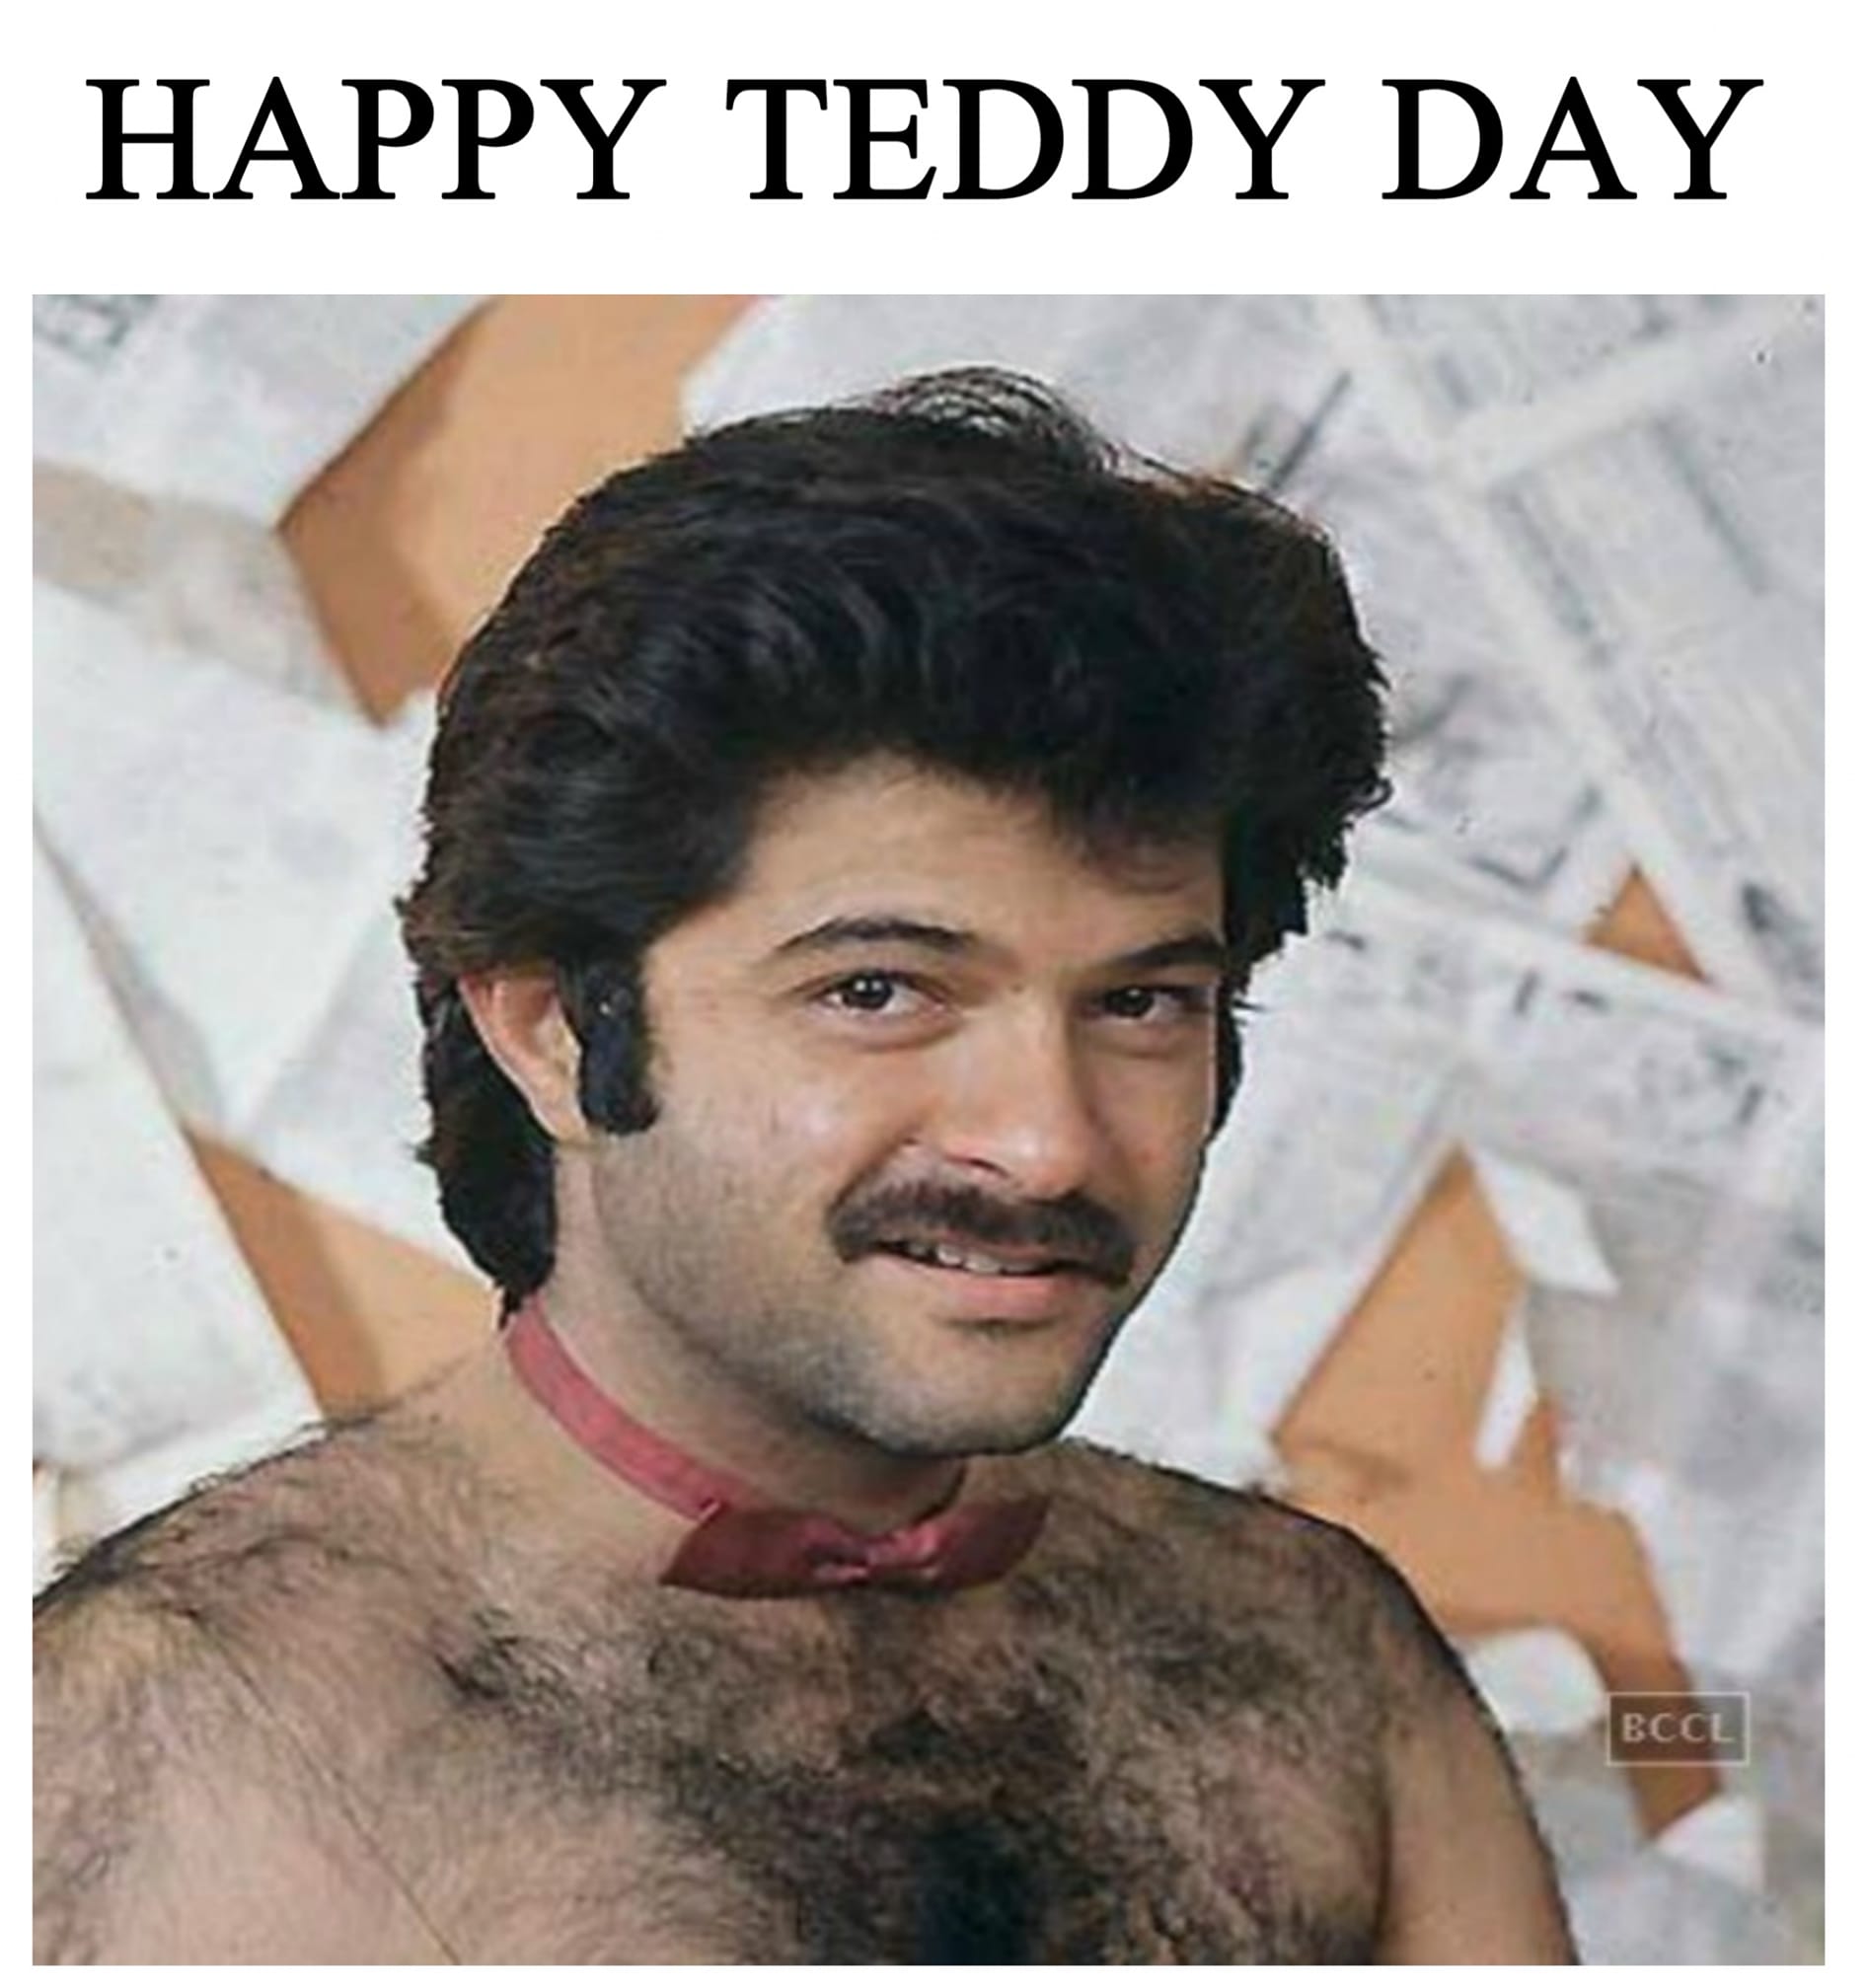
Caption: HAPPY TEDDY DAY
Label: hate